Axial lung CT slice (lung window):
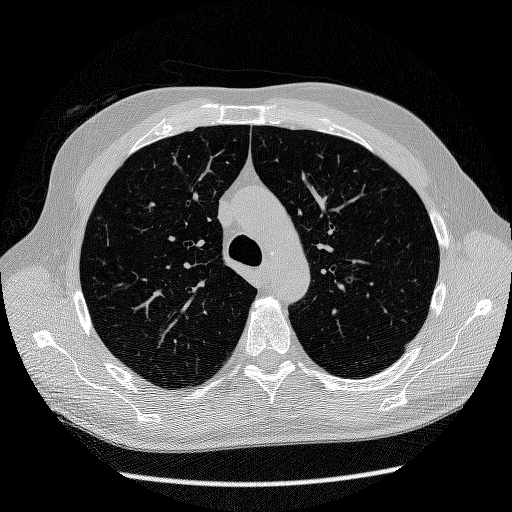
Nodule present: no